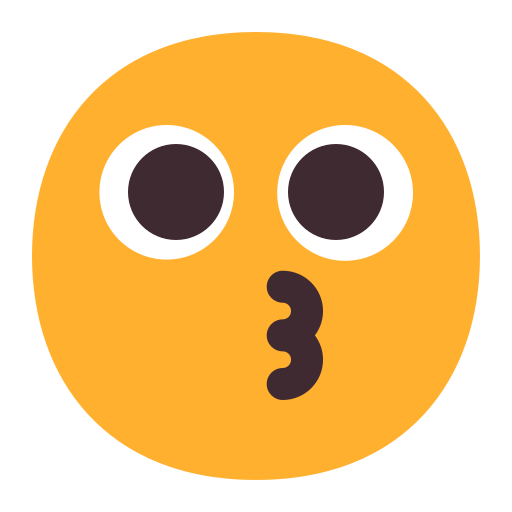
kissing face flat